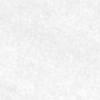
Label: no_change